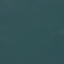
Label: SeaLake